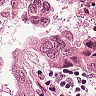
Metastatic tissue present: yes